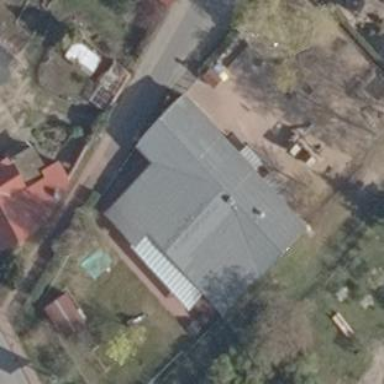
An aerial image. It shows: Kindergarten.